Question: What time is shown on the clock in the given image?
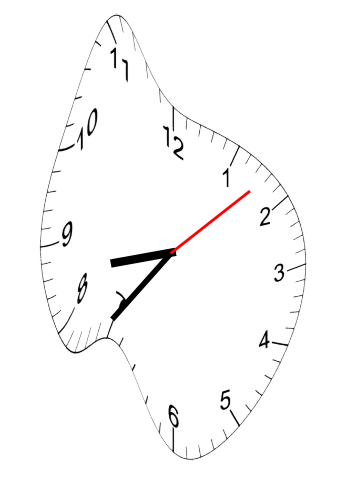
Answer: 08:36:08